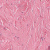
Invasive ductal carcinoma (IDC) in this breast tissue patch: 0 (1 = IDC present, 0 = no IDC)